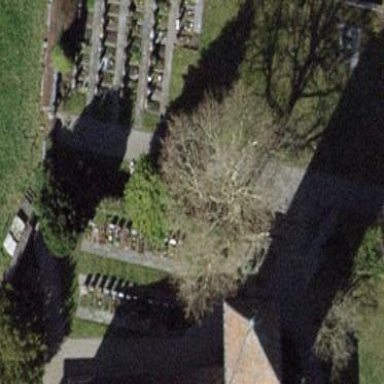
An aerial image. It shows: Graveyard.